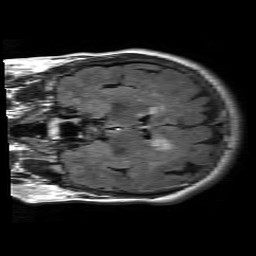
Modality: FLAIR
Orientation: coronal
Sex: female
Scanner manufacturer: philips
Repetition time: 11 s
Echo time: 0.125 s